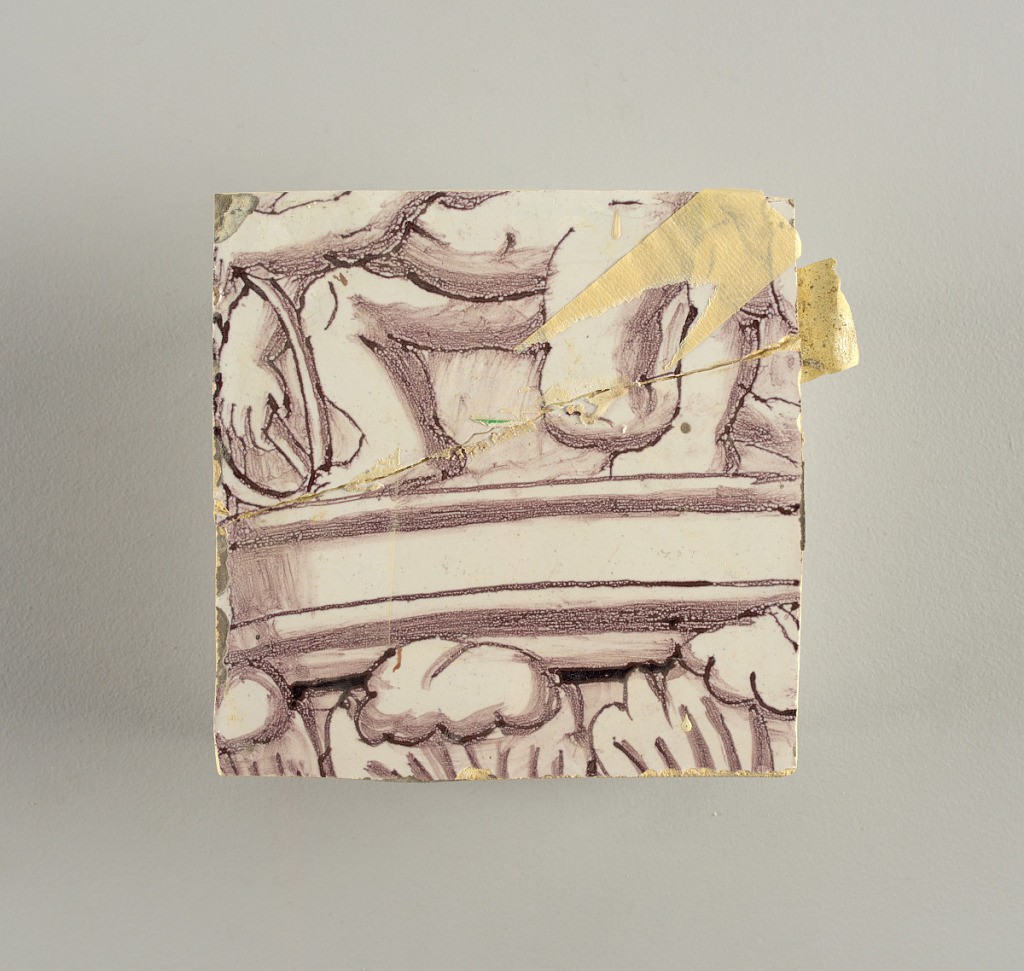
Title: Wall facing
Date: ca. 1725
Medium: Tin-glazed earthenware, underglaze
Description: Horizontal rectangle.  Thirty-seven tiles wide and twenty-one high with opening for door or window nineteen and one-half tiles high and twelve wide.  To left and right of opening, centered canopy above. Left, woman representing Hope, right, a sculputure urn.  Centered above opening, a mascaron.  Arabesque design of foliage.